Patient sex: M
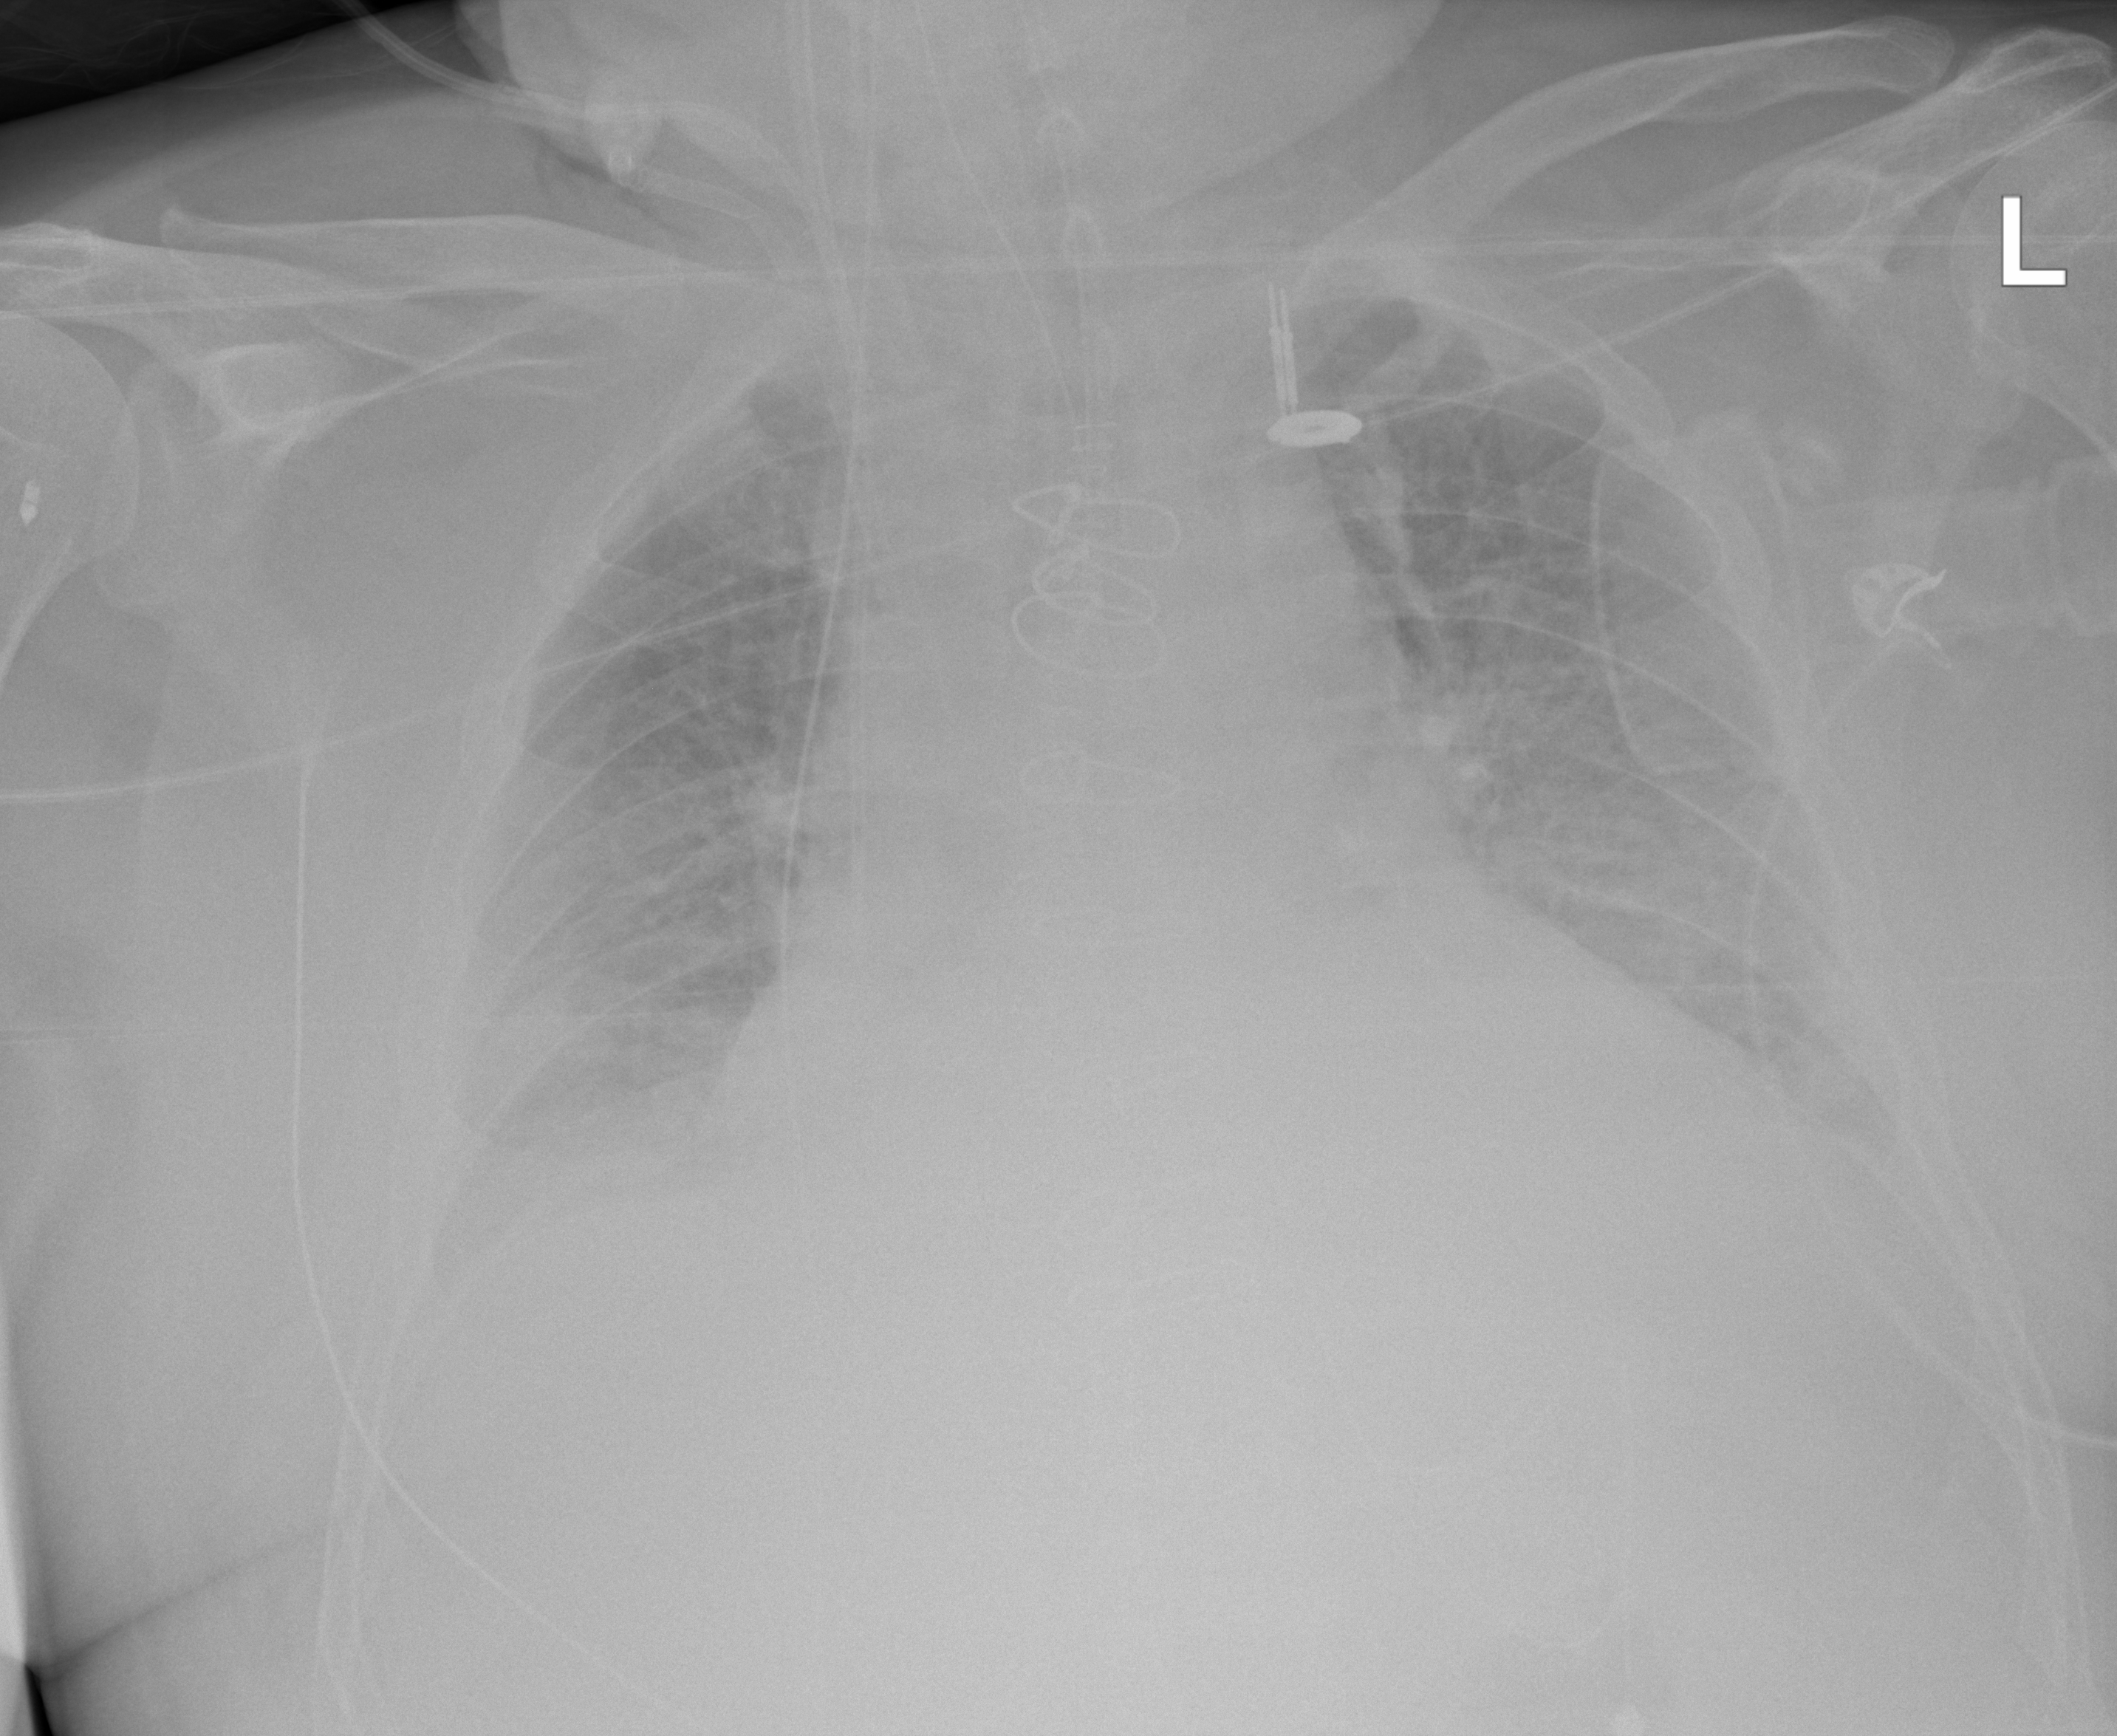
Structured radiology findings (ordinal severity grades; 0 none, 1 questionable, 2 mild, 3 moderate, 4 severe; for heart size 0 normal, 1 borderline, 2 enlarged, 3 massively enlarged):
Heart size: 3
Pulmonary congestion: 3
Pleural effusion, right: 2
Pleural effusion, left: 2
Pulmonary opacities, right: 2
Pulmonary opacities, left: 2
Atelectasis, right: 2
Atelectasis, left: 2